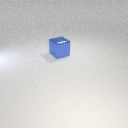
large blue metal cube